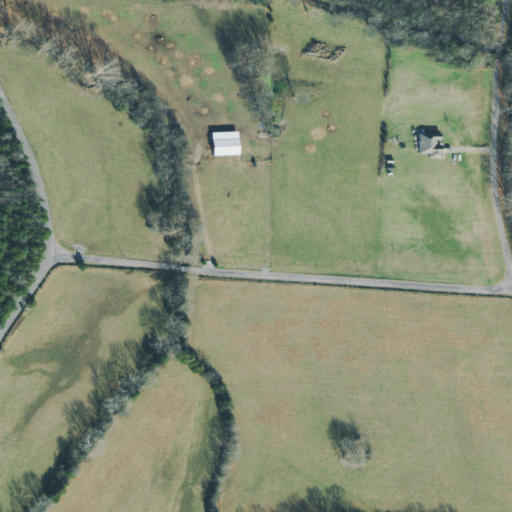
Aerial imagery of valley in Tennessee named Templeton Hollow containing pasture, low intensity development, open development, deciduous forest, mixed forest, and evergreen forest